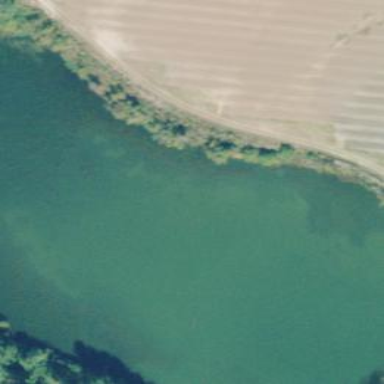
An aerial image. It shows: Reservoir of water.